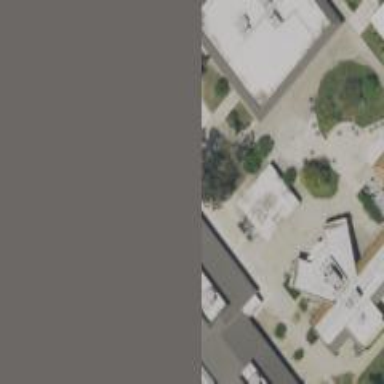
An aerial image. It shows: School building.